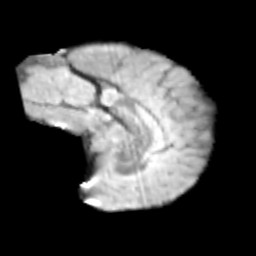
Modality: T2w
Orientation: sagittal
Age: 11
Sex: male
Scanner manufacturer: siemens
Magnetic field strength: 3 T
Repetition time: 3.8 s
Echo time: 0.07 s